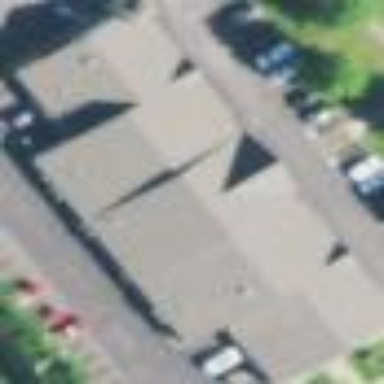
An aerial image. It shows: Commercial building.